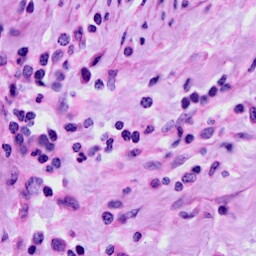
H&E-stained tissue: Cervix